Question: I have a div, well, 2 div's and when I hover over the "main" div, I want the hidden div to appear (located the main div) and then pop its bottom out to stretch to fill the remainder of the bottom half of the screen.
An example would be:

I'm not asking for anyone to write code for me. I would very much appreciate any links/resources you might have that could point me in the right direction. I've been at this for hours, and I don't want to have a completely broken-up layout just to achieve this effect, but I'm just not able to get it.
I have tried <URL> and many variations of it with no success:
HTML:
'''
<div id="main">
<div id="hiddendiv">
</div>
</div>
'''
CSS:
'''
#main{
width: 150px; height: 75px;
background-color: #0061cc;
}
#hiddendiv{
visibility: hidden;
width: 75px; height: 100%;
background-color: lightgray;
}
#main:hover > #hiddendiv {
position: relative;
height: 100%;
visibility: visible;
}
'''
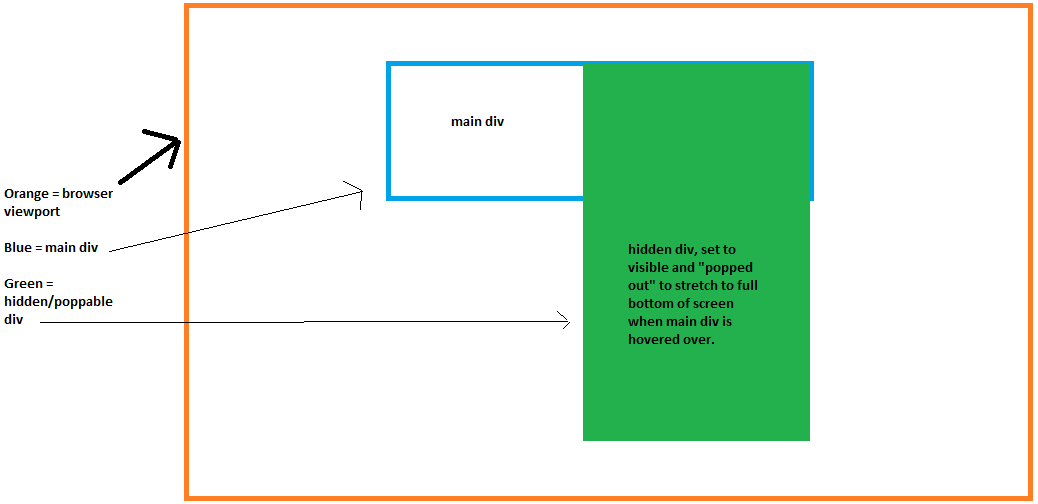
Answer: After a few more attempts using JSFiddle, I am finally satisfied with the result.
HTML:
'''
<div id="main">
<div id="hiddendiv">
</div>
</div>
'''
CSS:
'''
#main{
width: 150px; height: 75px;
background-color: #0061cc;
}
#hiddendiv{
visibility: hidden;
width: 75px; height: 100%;
opacity: .7;
background-color: lightgray;
}
#main:hover > #hiddendiv {
position: absolute;
height: 98.5%;
visibility: visible;
}
'''